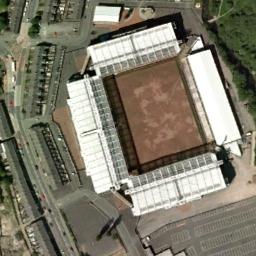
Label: stadium